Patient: sex M, age 45
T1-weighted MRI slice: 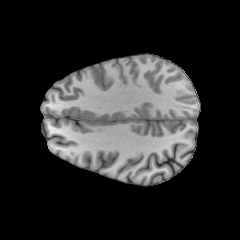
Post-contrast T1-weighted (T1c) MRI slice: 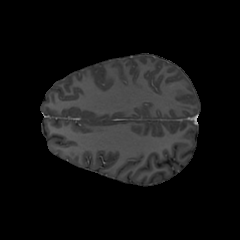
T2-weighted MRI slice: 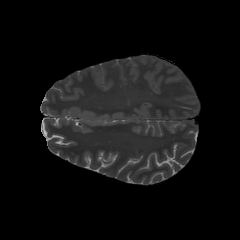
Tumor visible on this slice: no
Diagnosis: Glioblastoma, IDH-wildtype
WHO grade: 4